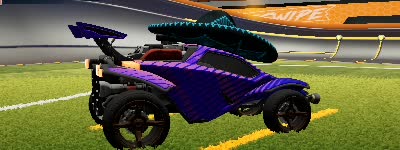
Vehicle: octane